Field crop: maize
Growth stage: 2
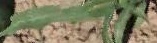
Species: maize